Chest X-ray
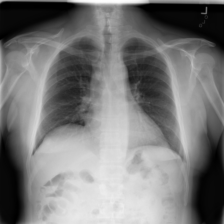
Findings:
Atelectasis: negative
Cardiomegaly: negative
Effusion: negative
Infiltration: negative
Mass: negative
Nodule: negative
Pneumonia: negative
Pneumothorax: negative
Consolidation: negative
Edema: negative
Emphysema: negative
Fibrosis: negative
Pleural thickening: negative
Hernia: negative